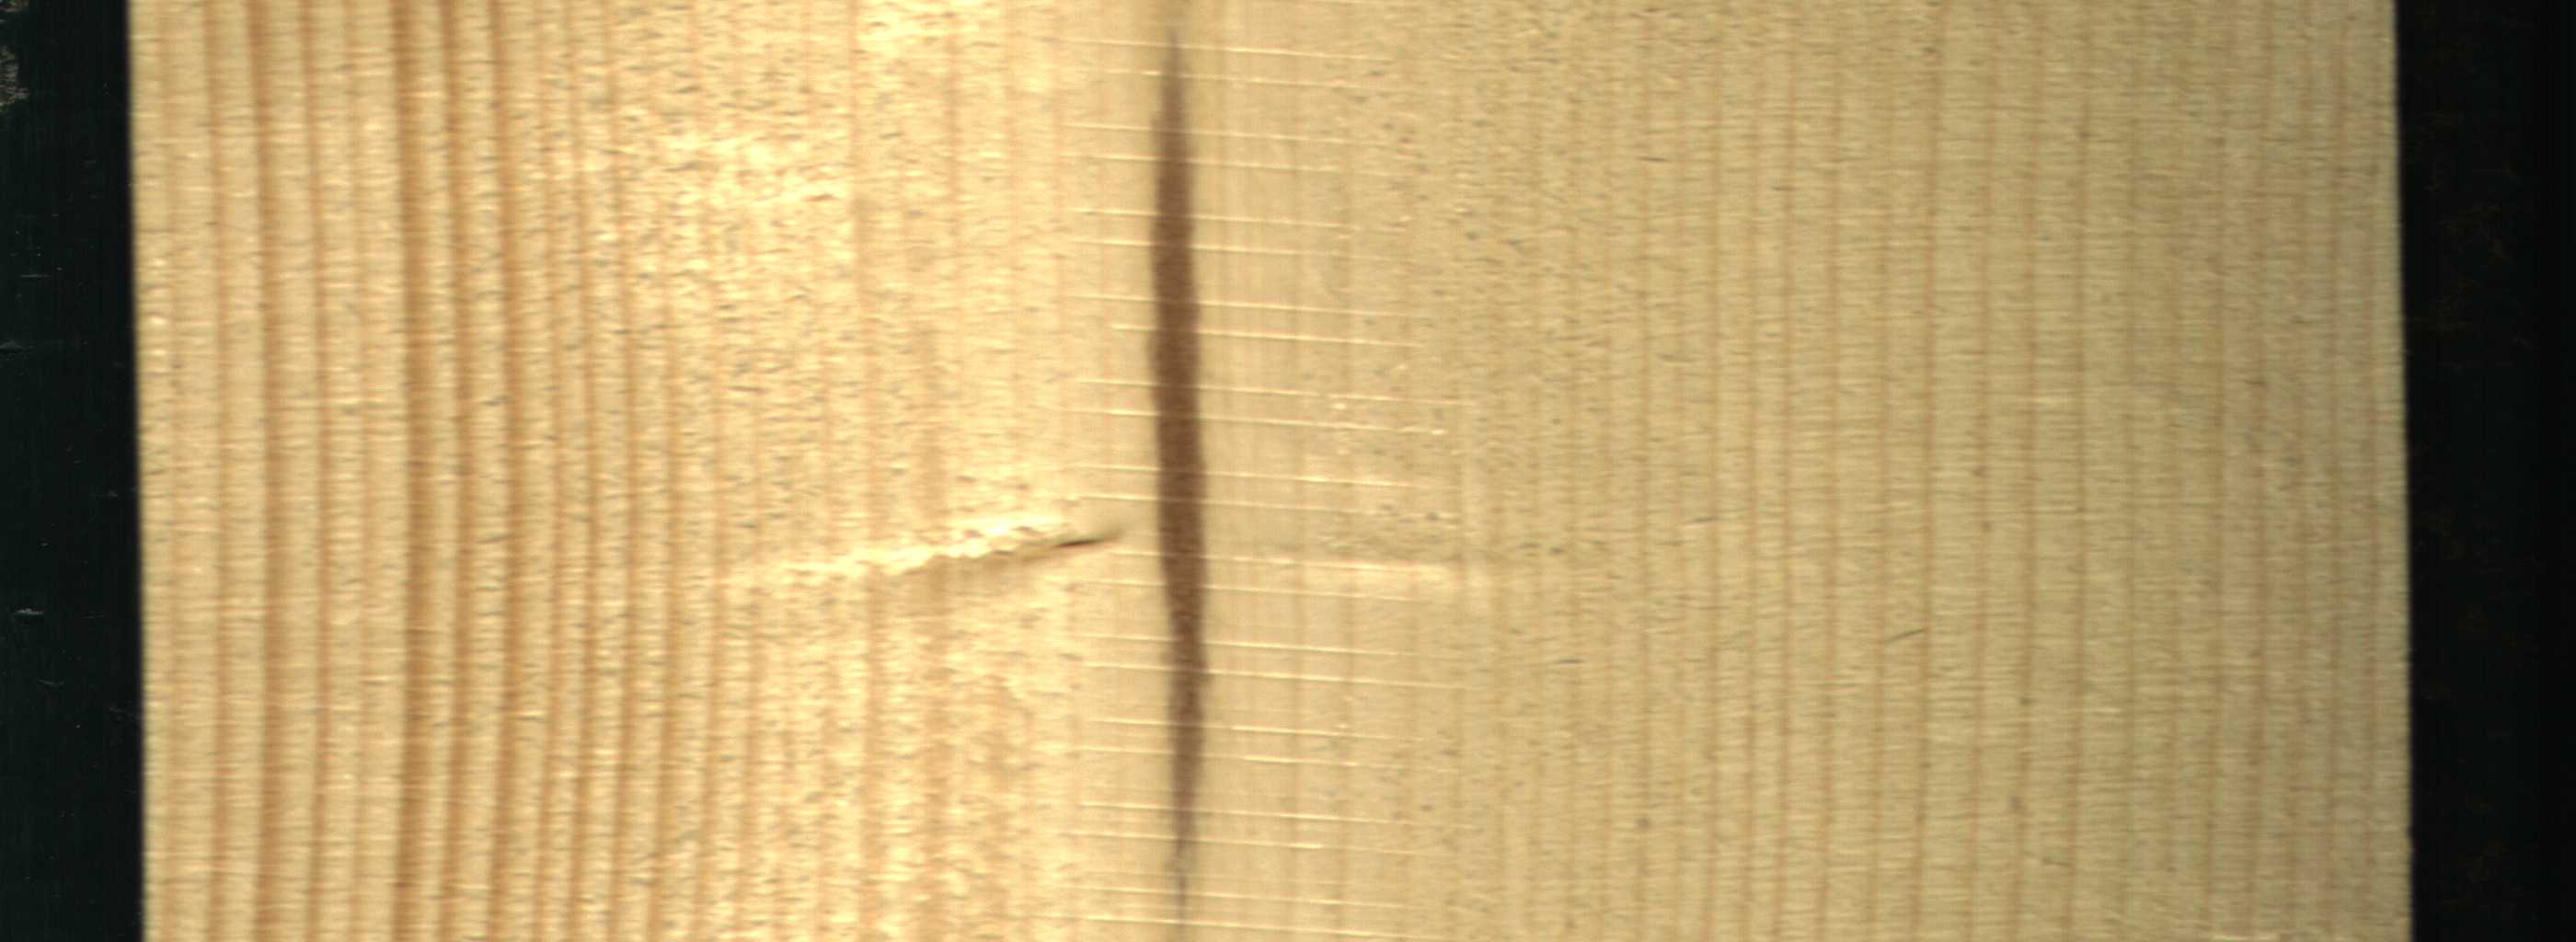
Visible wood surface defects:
Marrow